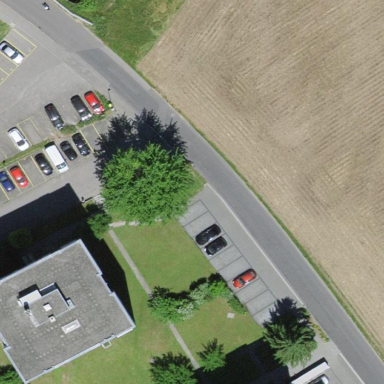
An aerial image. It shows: Parking available on the street side.